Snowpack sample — Snodgrass Mountain, Crested Butte, Colorado (2/4/25, 12:06 PM MST)
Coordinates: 38.923, -106.968
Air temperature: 35 °F
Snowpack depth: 80 cm
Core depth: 50 cm
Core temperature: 30.2 °F
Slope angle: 14°, slope face: 78°
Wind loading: low
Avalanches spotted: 0
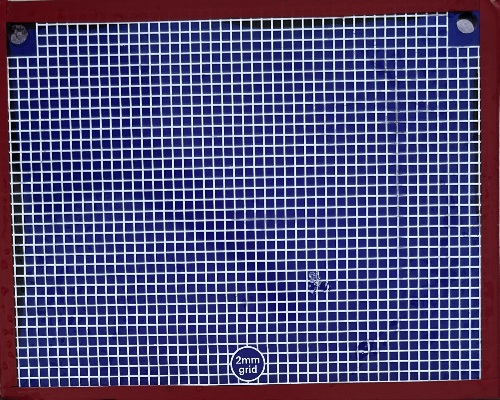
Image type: profile
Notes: No avalanches nearby, unusually warm weather for the last month reported by residents, Collected 25 yards from treeline